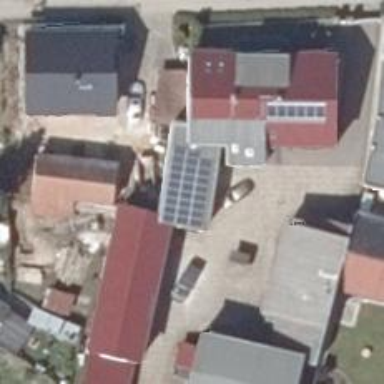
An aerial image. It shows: Small solar photovoltaic panel generator installed on roof.